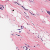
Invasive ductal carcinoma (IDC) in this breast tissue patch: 1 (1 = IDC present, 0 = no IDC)